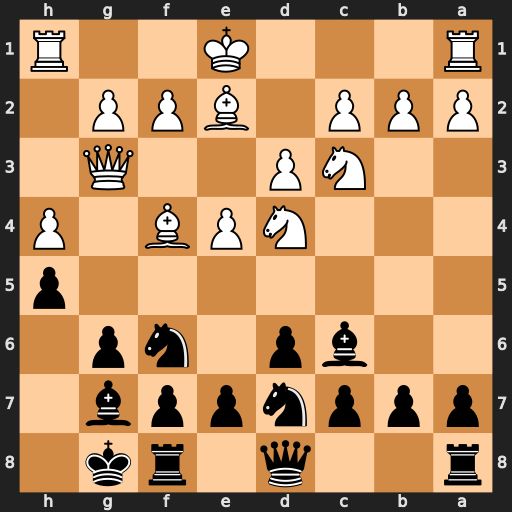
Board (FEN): r2q1rk1/pppnppb1/2bp1np1/7p/3NPB1P/2NP2Q1/PPP1BPP1/R3K2R
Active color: b
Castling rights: KQ
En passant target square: -
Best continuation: e5 Nxc6 exf4 Nxd8 fxg3